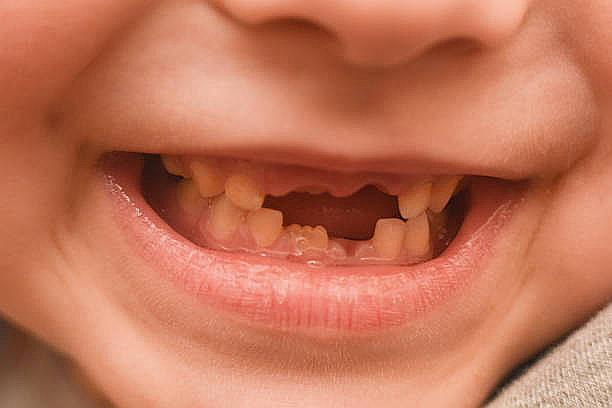
Condition: hypodontia